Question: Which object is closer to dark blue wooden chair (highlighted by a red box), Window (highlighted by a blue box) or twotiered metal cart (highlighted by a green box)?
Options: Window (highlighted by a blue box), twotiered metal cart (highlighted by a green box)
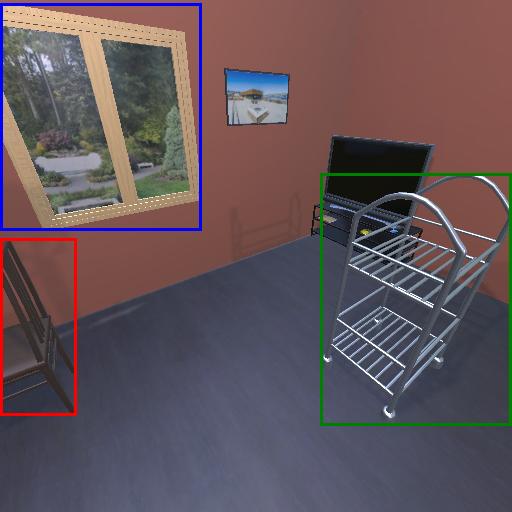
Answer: Window (highlighted by a blue box)